【题型】解答题　【知识点】解析几何　【难度】hard
（2023·上海闵行·二模）已知 $O$ 为坐标原点，曲线 $C_1: \frac{x^2}{a^2} - y^2 = 1\ (a > 0)$ 和曲线 $C_2: \frac{x^2}{4} + \frac{y^2}{2} = 1$ 有公共点，直线 $l_1: y = k_1x + b_1$ 与曲线 $C_1$ 的左支相交于 $A$、$B$ 两点，线段 $AB$ 的中点为 $M$。

\vspace{1em}
\noindent

\vspace{1em}
\noindent
(1) 若曲线 $C_1$ 和 $C_2$ 有且仅有两个公共点，求曲线 $C_1$ 的离心率和渐近线方程；

\vspace{0.5em}
\noindent
(2) 若直线 $OM$ 经过曲线 $C_2$ 上的点 $T(\sqrt{2}, -1)$，且 $a^2$ 为正整数，求 $a$ 的值；

\vspace{0.5em}
\noindent
(3) 若直线 $l_2: y = k_2x + b_2$ 与曲线 $C_2$ 相交于 $C$、$D$ 两点，且直线 $OM$ 经过线段 $CD$ 中点 $N$，求证：$k_1^2 + k_2^2 > 1$。
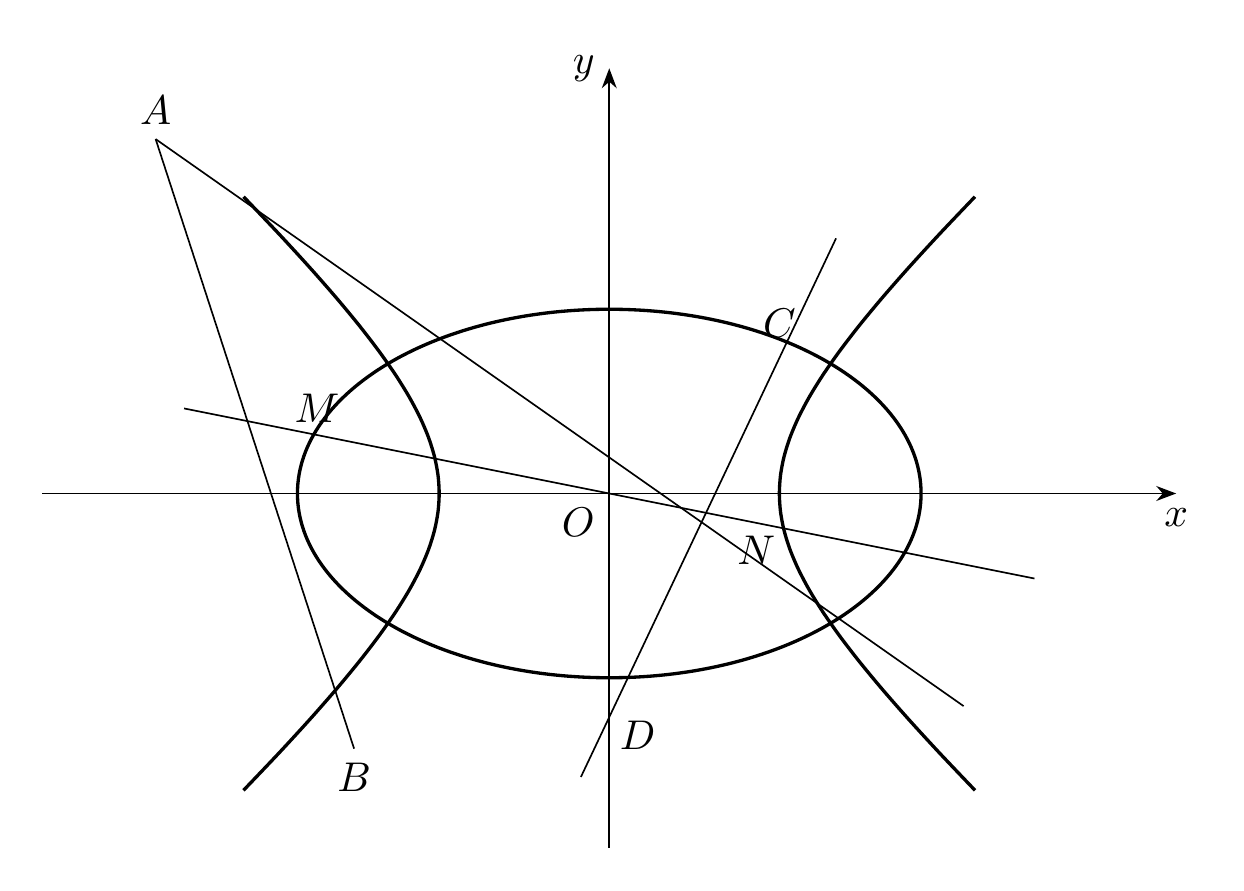
【解答】
\noindent
【答案】(1)$\frac{\sqrt{5}}{2}$，$y = \pm \frac{1}{2}x$

\vspace{0.5em}
\noindent
(2)$a = 1$

\vspace{0.5em}
\noindent
(3)证明见解析

\vspace{1em}
\noindent
【知识点】根据韦达定理求参数、双曲线中的参数及范围、求双曲线的离心率或离心率的取值范围、已知方程求双曲线的渐近线。

\vspace{0.5em}
\noindent
【分析】（1）根据曲线$C_1$和$C_2$有且仅有两个公共点，可得曲线$C_1$和$C_2$的两公共点为左右顶点，从而可求出$a$，再根据双曲线的离心率公式即可得解；

\vspace{0.5em}
\noindent
（2）设$A(x_1,y_1),B(x_2,y_2)$，联立方程，利用韦达定理求得$x_1 + x_2,x_1x_2$，从而可得$M$点的坐标，即可得出$OM$的方程，再将$T(\sqrt{2},-1)$代入可得$a,k_1$的关系，再根据直线$l_1$与曲线$C_1$的左支相交，从而可得$x_1x_2$，结合曲线$C_1$和$C_2$有公共点即可得出答案；

\vspace{0.5em}
\noindent
（3）由（2）可得$k_1\frac{y_M}{x_M} = \frac{1}{a^2}(0 < a \leq 2)$，同理可得$k_2\frac{y_N}{x_N} = -\frac{1}{2}$，再根据$\frac{y_M}{x_M} = \frac{y_N}{x_N}$，即可得出结论。

\vspace{1em}
\noindent
【详解】（1）因为曲线$C_1$和$C_2$有且仅有两个公共点，

\vspace{0.5em}
\noindent
所以曲线$C_1$和$C_2$的两公共点为左右顶点，

\vspace{0.5em}
\noindent
则$a = 2$，曲线$C_1$的半焦距$c = \sqrt{5}$，

\vspace{0.5em}
\noindent
所以曲线$C_1$的离心率$e = \frac{c}{a} = \frac{\sqrt{5}}{2}$，

\vspace{0.5em}
\noindent
渐近线方程为$y = \pm \frac{1}{2}x$；

\vspace{1em}
\noindent
（2）联立
\[
\begin{cases}
\frac{x^2}{a^2} - y^2 = 1 \\
y = k_1x + b_1
\end{cases}
\]
得$(1 - a^2k_1^2)x^2 - 2a^2k_1b_1x - a^2(1 + b_1^2) = 0$，

\vspace{0.5em}
\noindent
设$A(x_1,y_1),B(x_2,y_2)$，则$x_1 + x_2 = \frac{2a^2k_1b_1}{1 - a^2k_1^2},x_1x_2 = \frac{-a^2(1 + b_1^2)}{1 - a^2k_1^2}$，

\vspace{0.5em}
\noindent
所以$x_M = \frac{a^2k_1b_1}{1 - a^2k_1^2}$，$y_M = k_1\frac{a^2k_1b_1}{1 - a^2k_1^2} + b_1 = \frac{b_1}{1 - a^2k_1^2}$，

\vspace{0.5em}
\noindent
故直线$OM$的方程为$y = \frac{1}{a^2k_1}x$，依题意直线$OM$经过点$T(\sqrt{2},-1)$，

\vspace{0.5em}
\noindent
代入得$a^2k_1 = -\sqrt{2}$，则$a^4k_1^2 = 2$，所以$k_1^2 = \frac{2}{a^4}$，

\vspace{0.5em}
\noindent
因为直线$l_1$与曲线$C_1$的左支相交于两点，故$\frac{-a^2(1 + b_1^2)}{(1 - a^2k_1^2)} > 0$，

\vspace{0.5em}
\noindent
得$a^2k_1^2 > 1$，则$\frac{2a^2}{a^4} = \frac{2}{a^2} > 1$，所以$a^2 < 2$，

\vspace{0.5em}
\noindent
又曲线$C_1$和$C_2$有公共点，所以$0 < a^2 \leq 4$，所以$0 < a^2 < 2$，

\vspace{0.5em}
\noindent
又$a^2$为正整数，所以$a^2 = 1$，

\vspace{0.5em}
\noindent
所以$a = 1$；

\vspace{1em}
\noindent
（3）由（2）可得$k_1\frac{y_M}{x_M} = \frac{1}{a^2}(0 < a \leq 2)$，

\vspace{0.5em}
\noindent
同理，联立直线$l_2$：$y = k_2x + b_2$与曲线$C_2$：$\frac{x^2}{4} + \frac{y^2}{2} = 1$，

\vspace{0.5em}
\noindent
可得$k_2\frac{y_N}{x_N} = -\frac{1}{2}$，

\vspace{0.5em}
\noindent
因为$\frac{y_M}{x_M} = \frac{y_N}{x_N}$，所以$k_2 = -\frac{a^2}{2}k_1$，

\vspace{0.5em}
\noindent
又因为$a^2k_1^2 > 1$，

\vspace{0.5em}
\noindent
所以$k_1^2 + k_2^2 = k_1^2 + \frac{a^4k_1^2}{4} \geq 2\sqrt{k_1^2 \cdot \frac{a^4k_1^2}{4}} = a^2k_1^2 > 1$，

\vspace{0.5em}
\noindent
即$k_1^2 + k_2^2 > 1$。

\vspace{1em}
\noindent
【点睛】方法点睛：圆锥曲线中取值范围问题的五种求解策略：

\vspace{0.5em}
\noindent
（1）利用圆锥曲线的几何性质或判别式构造不等关系，从而确定参数的取值范围；

\vspace{0.5em}
\noindent
（2）利用已知参数的范围，求新的参数的范围，解这类问题的核心是建立两个参数之间的等量关系；

\vspace{0.5em}
\noindent
（3）利用隐含的不等关系建立不等式，从而求出参数的取值范围；

\vspace{0.5em}
\noindent
（4）利用已知的不等关系建立不等式，从而求出参数的取值范围；

\vspace{0.5em}
\noindent
（5）利用求函数值域的方法将待求量表示为其他变量的函数，求其值域，从而确定参数的取值范围。